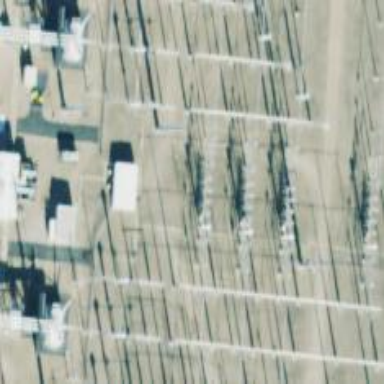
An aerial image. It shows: Switch for power supply.